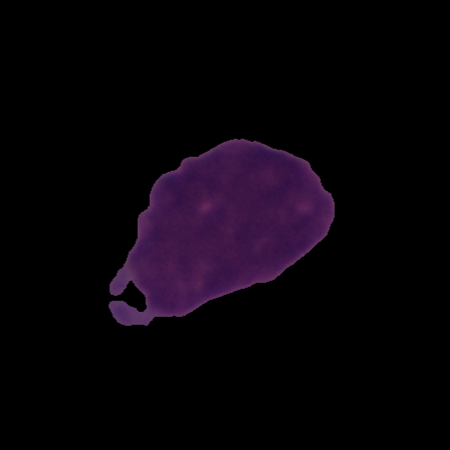
Label: cancer